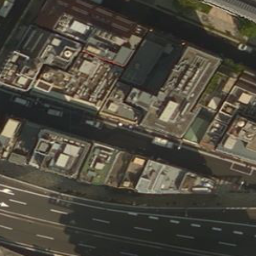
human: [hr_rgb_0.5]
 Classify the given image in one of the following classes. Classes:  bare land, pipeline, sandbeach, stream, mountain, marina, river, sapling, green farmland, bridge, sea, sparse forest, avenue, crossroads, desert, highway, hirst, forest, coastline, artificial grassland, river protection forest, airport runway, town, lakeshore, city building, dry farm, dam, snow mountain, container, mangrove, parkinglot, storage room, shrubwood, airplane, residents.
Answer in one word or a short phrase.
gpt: city building